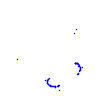
Particle: proton